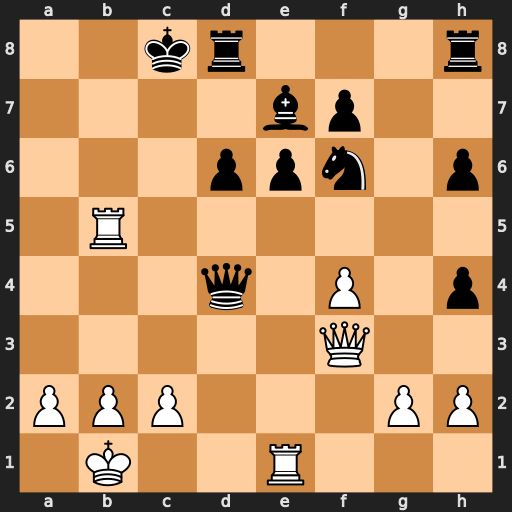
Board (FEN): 2kr3r/4bp2/3ppn1p/1R6/3q1P1p/5Q2/PPP3PP/1K2R3
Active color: w
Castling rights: -
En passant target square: -
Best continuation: Qc6#